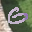
Label: 6